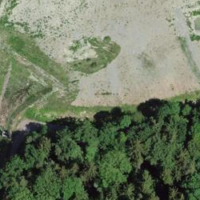
EUNIS habitat code: 56
Species observed at this site:
Impatiens parviflora